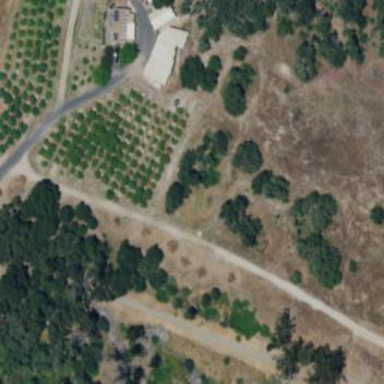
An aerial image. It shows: Orchard.